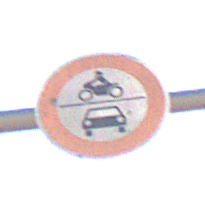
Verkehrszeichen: VerbotKraftfahrzeuge
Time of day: MorningAfternoon
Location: Outdoor (Nature)
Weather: PartlyCloudy
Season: NotSpecified
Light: Natural